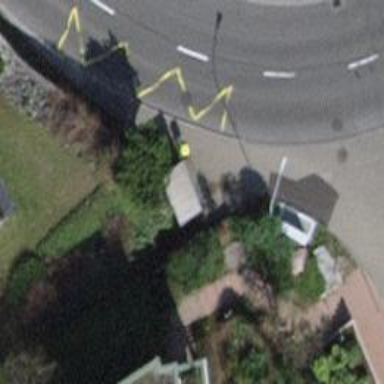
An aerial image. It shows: Post box is visible.